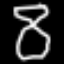
Label: hourglass